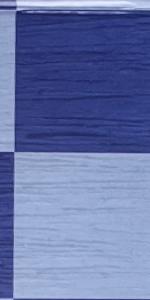
Label: Empty